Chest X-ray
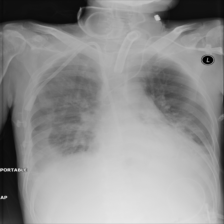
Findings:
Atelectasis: negative
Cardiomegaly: negative
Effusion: positive
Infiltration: negative
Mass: negative
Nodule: negative
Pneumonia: negative
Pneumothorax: negative
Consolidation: positive
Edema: negative
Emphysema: negative
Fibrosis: negative
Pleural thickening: negative
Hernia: negative